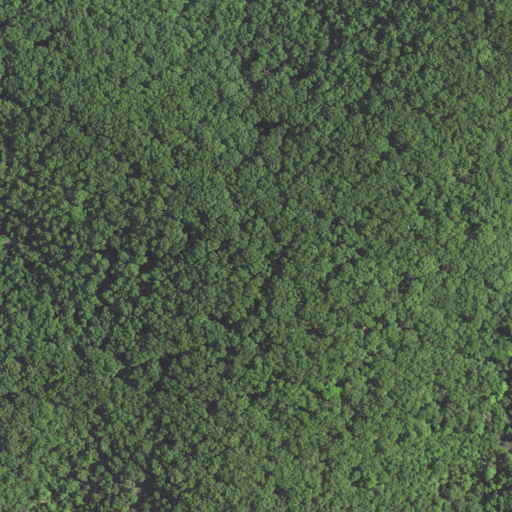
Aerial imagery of ridge(s) in Missouri named Pelham Ridge containing only deciduous forest